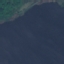
Land use / land cover: SeaLake